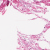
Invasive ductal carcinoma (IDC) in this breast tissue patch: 0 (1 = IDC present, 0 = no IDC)